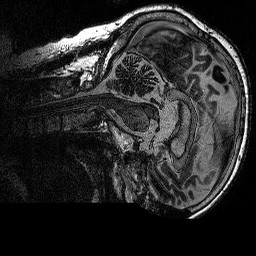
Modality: MP2RAGE
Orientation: sagittal
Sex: male
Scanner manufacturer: siemens
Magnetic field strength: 3 T
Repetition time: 5 s
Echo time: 0.00292 s